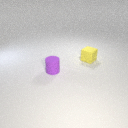
small purple rubber cylinder in front of small yellow rubber cube